Question: I customize my action bar to be equal to Google Maps. I would like to add an icon on my list navigation.

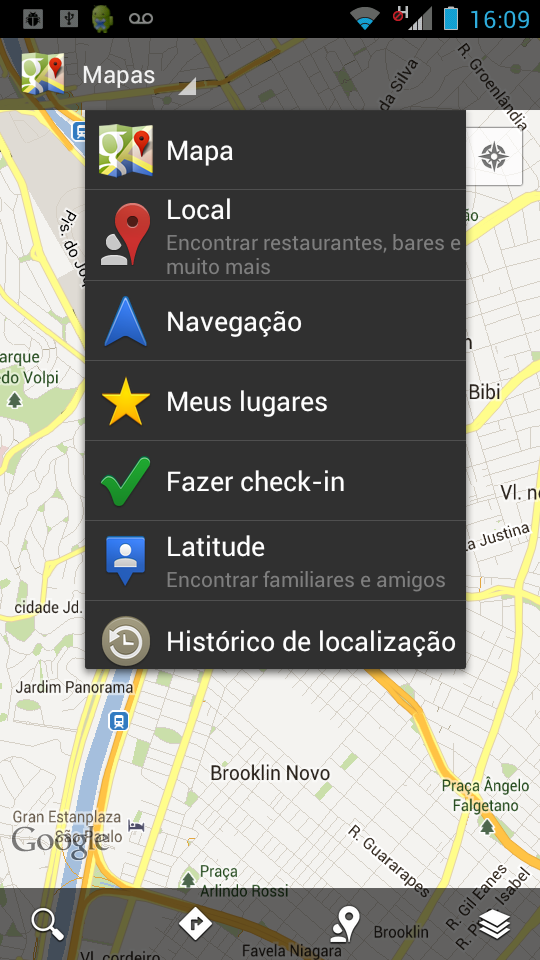
Answer: The contents of list navigation is controlled by the 'SpinnerAdapter' that you supply to 'setListNavigationCallbacks()'. You should be able to create a 'SpinnerAdapter' that uses icons and labels for the drop-down view, by <URL> and inflating/formatting the rows as you see fit.